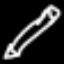
Label: pencil